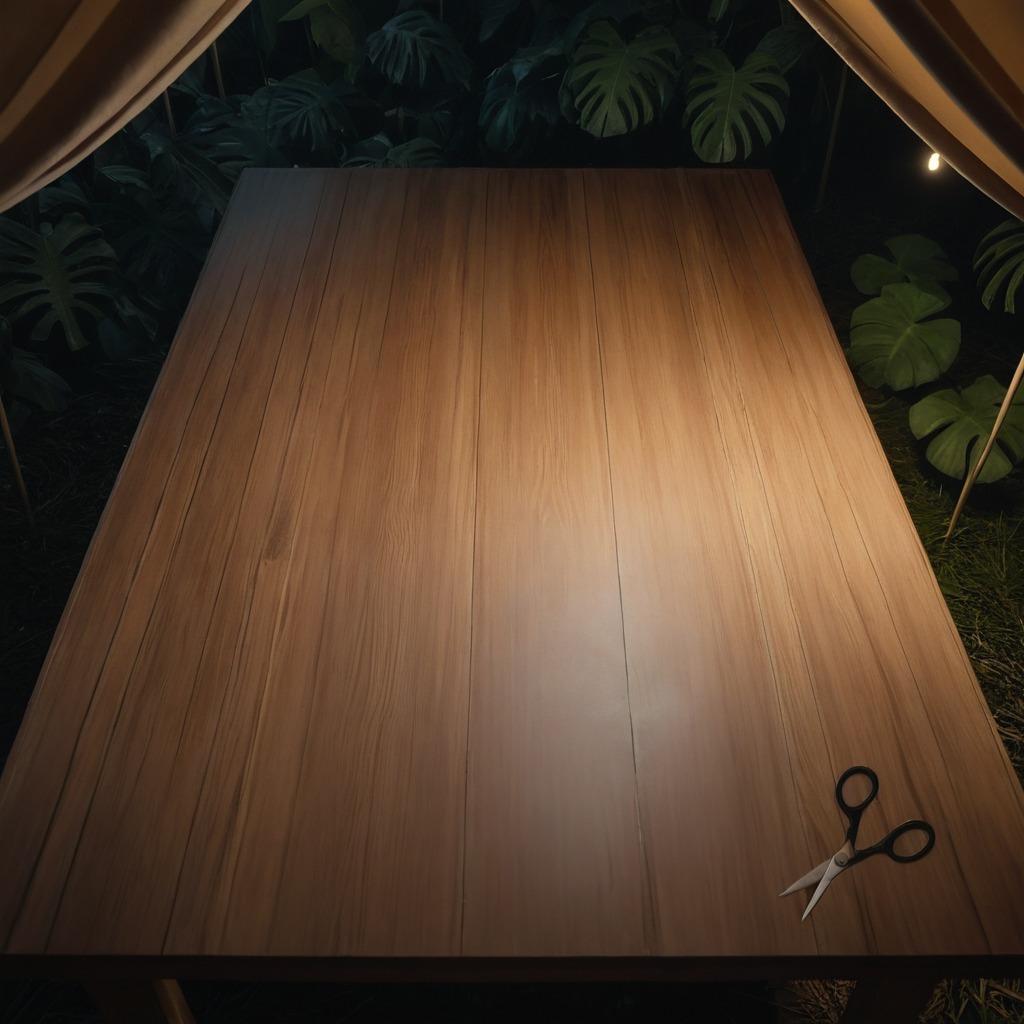
A scissor is lying on a wooden table inside a jungle field workshop tent at night.